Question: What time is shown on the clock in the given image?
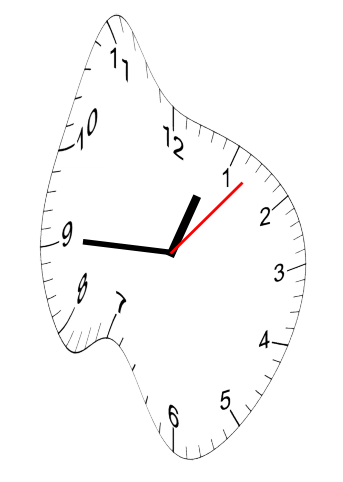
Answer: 12:45:07